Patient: sex M, age 48
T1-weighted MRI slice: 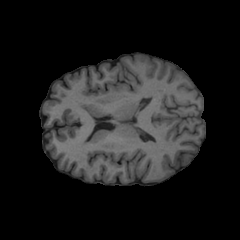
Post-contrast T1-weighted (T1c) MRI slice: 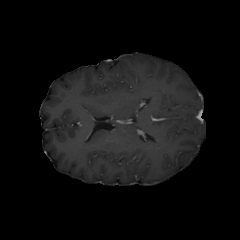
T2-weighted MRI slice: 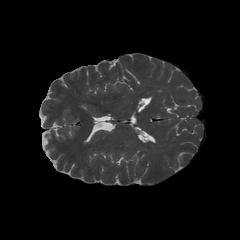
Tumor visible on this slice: no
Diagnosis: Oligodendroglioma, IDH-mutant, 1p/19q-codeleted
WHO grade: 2